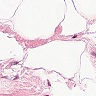
Metastatic tissue present: no